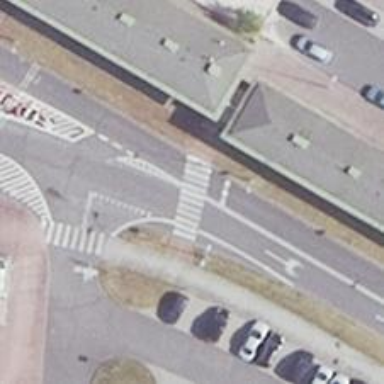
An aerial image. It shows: Zebra crossing on the road.